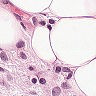
Metastatic tissue present: yes